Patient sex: M
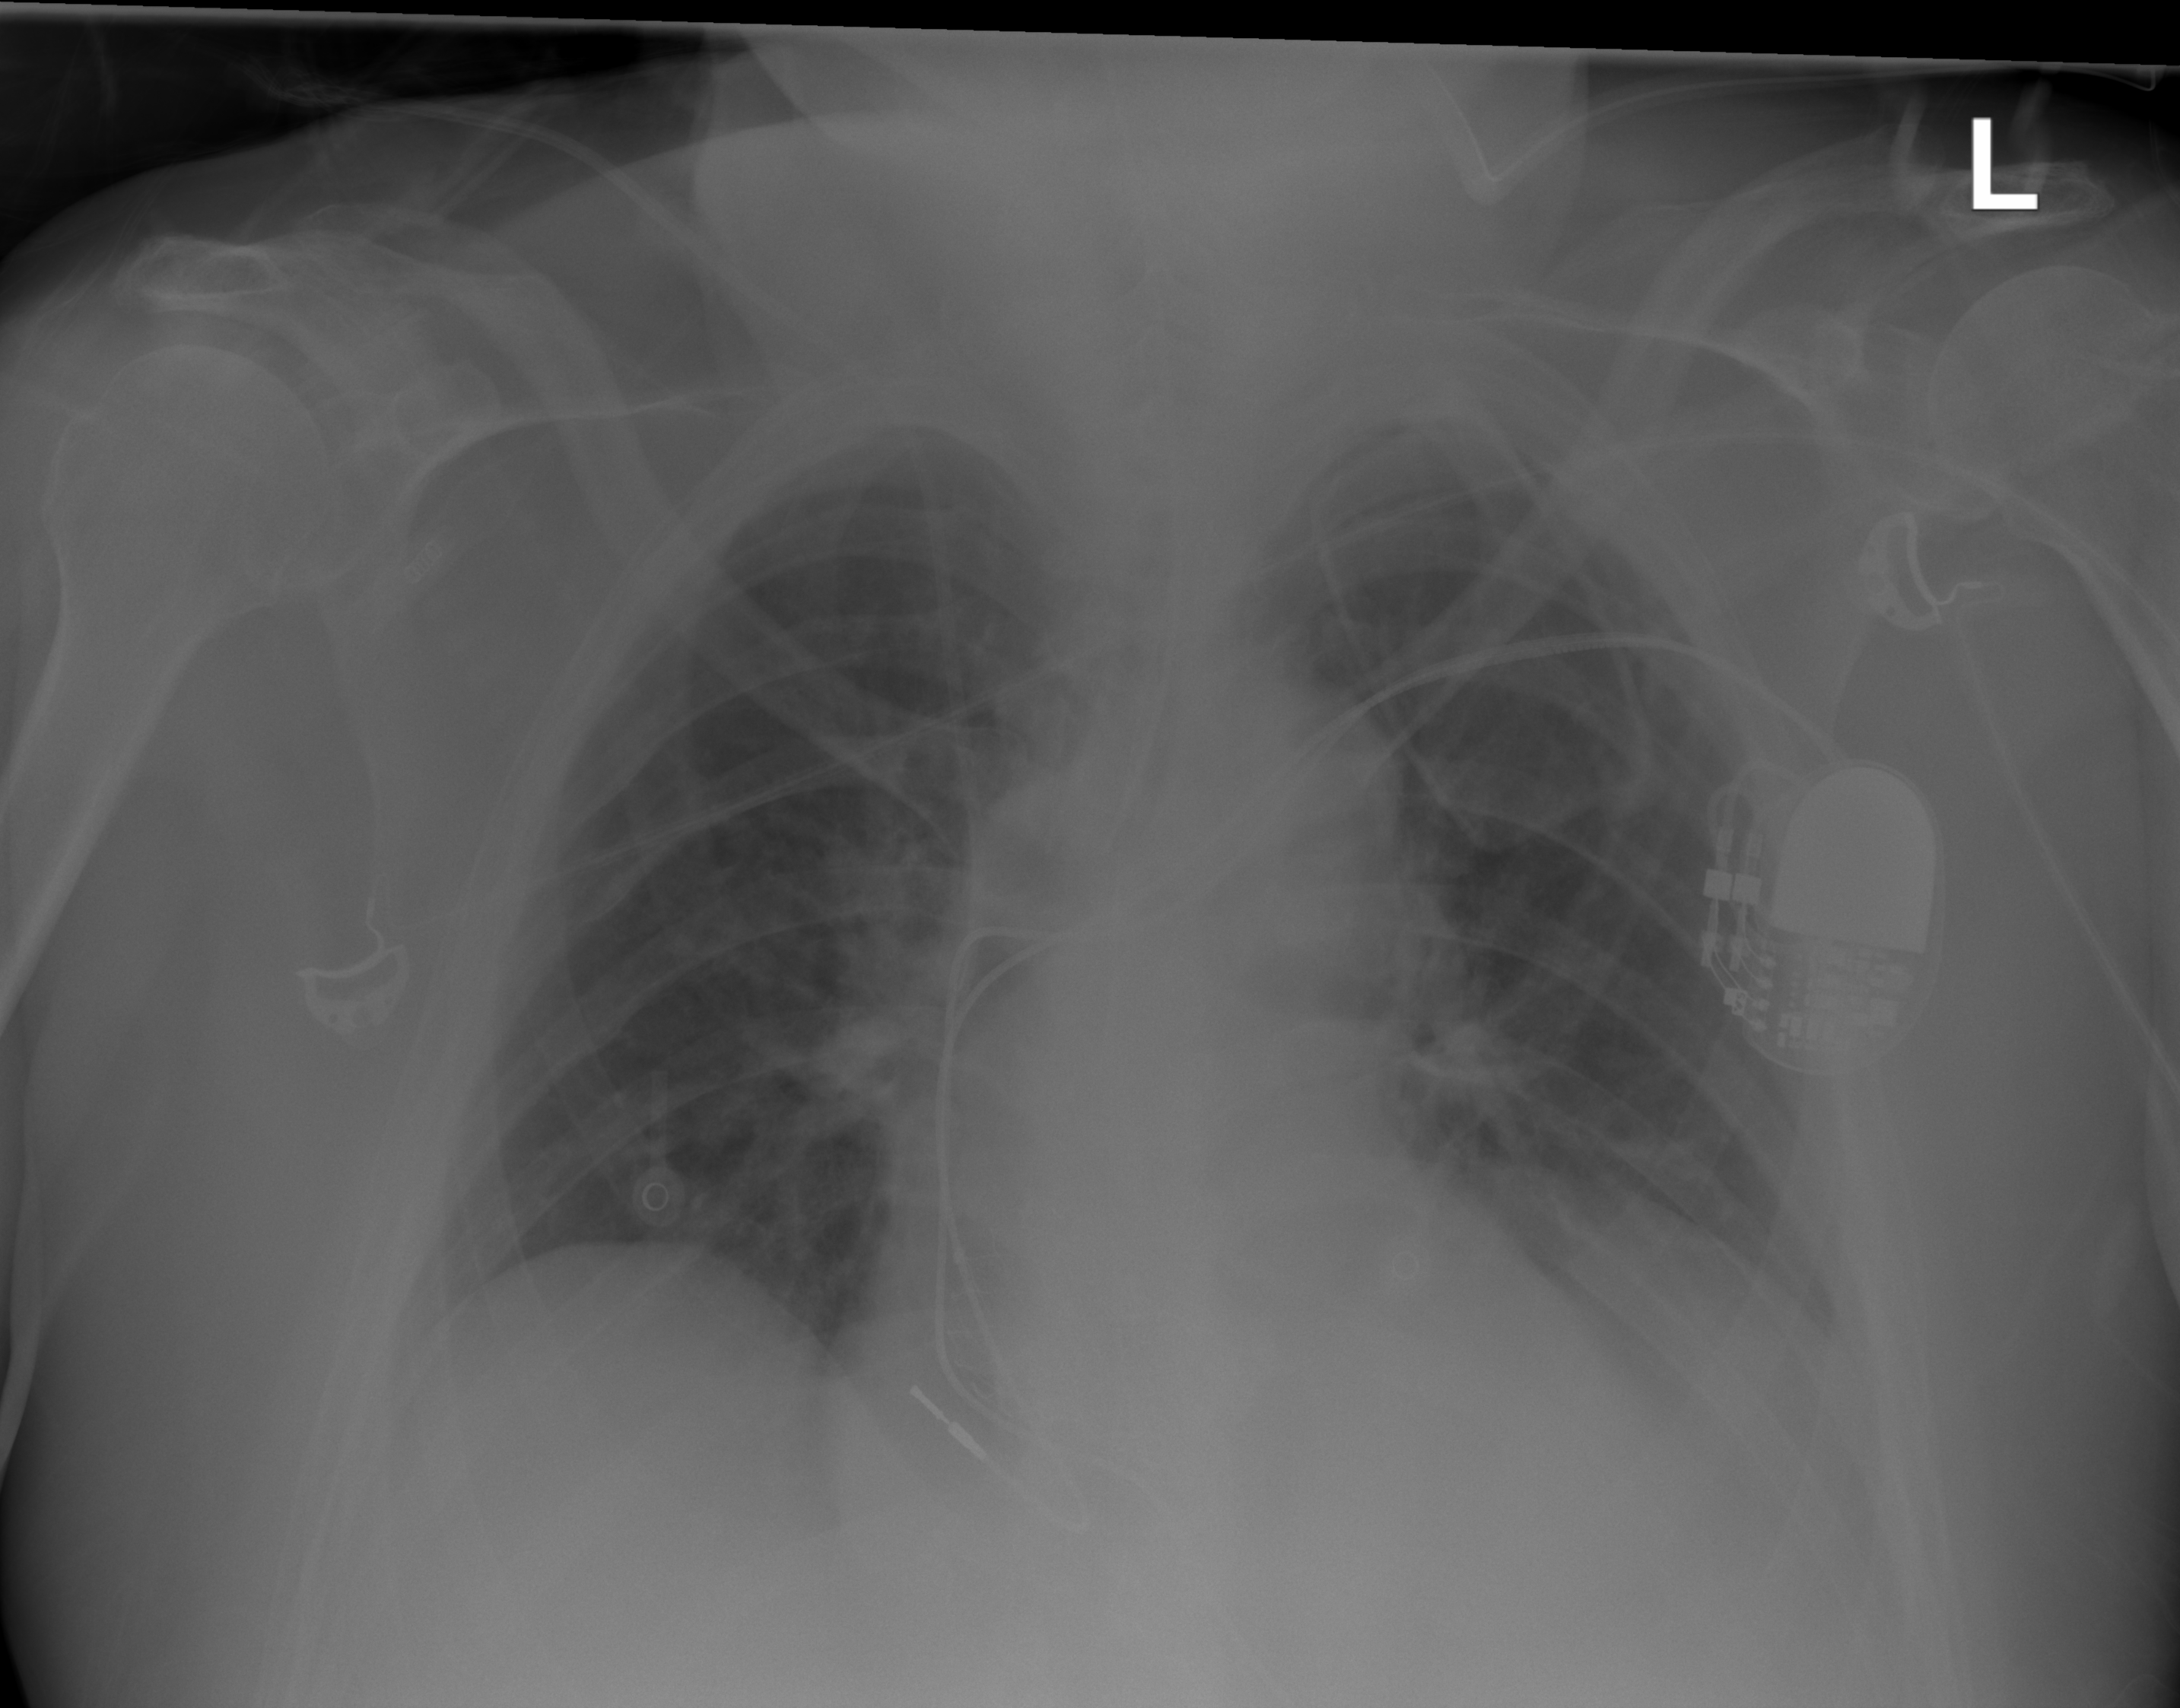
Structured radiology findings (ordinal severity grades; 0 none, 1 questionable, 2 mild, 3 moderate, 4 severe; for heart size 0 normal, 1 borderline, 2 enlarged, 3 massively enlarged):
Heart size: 1
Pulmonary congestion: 0
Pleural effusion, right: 0
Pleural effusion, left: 2
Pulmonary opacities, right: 0
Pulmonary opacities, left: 0
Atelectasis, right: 0
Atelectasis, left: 2